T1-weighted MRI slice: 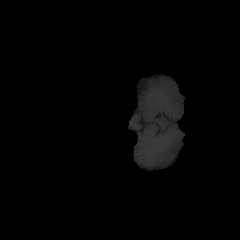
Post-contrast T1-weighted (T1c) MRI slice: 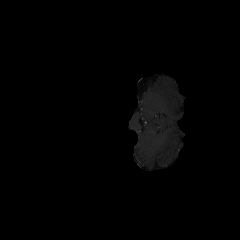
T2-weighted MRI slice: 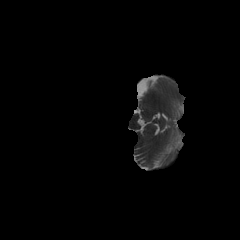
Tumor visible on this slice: no